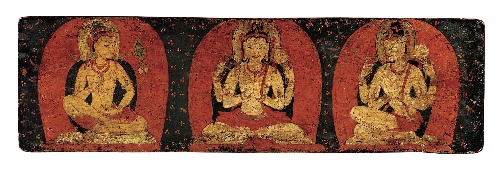
Date: ca. 12th century
Object type: Manuscript covers
Classification: Paintings
Medium: Distemper and gold on wood
Culture: Tibet
Dimensions: Overall: 4 1/8 x 14 1/8 in. (10.5 x 35.9 cm)
Department: Asian Art
Credit line: Gift of Steven Kossak, The Kronos Collections, 1995
Accession year: 1995
Repository: Metropolitan Museum of Art, New York, NY
Tags: Bodhisattvas|Buddhism|Maitreya